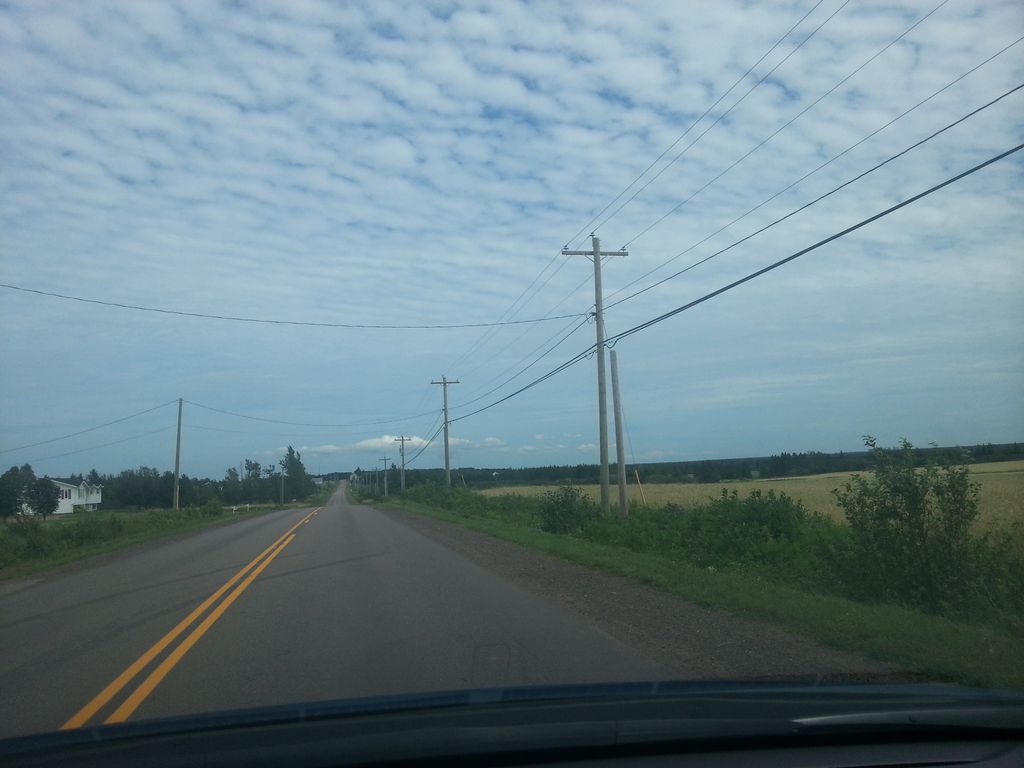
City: charlottetown